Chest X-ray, PA view. Patient: 45 years old, sex F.
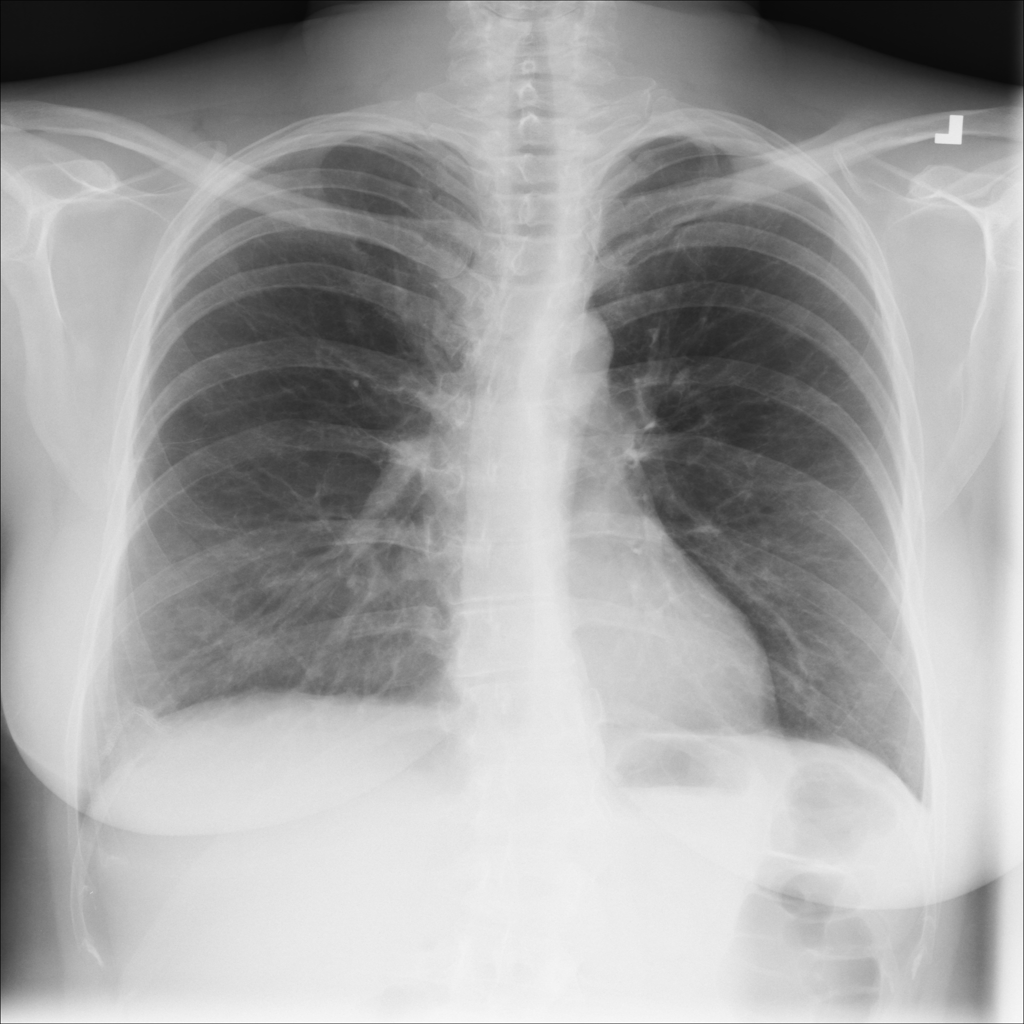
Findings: No Finding